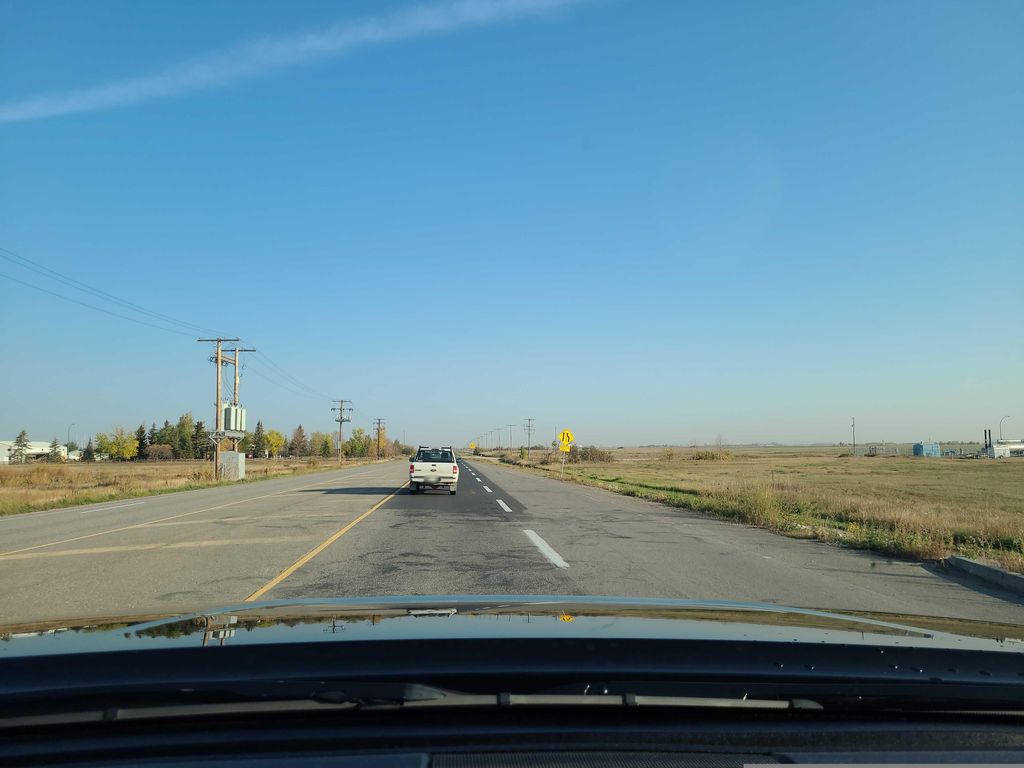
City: saskatoon